Question:
if I'll click to and will added to my view. At start I have only 1 begin and end date. dates are added using this:
'''
$(document).ready(function () {
var str = '<div class="form-group">' +
'@Html.LabelFor(model => model.begin_date, new { @class = "control-label col-md-2" })' +
'<div class="col-md-10">' +
' @Html.TextBoxFor(model => model.begin_date, new { @Value = ViewBag.startDate, id = "begin_date" })' +
' @Html.ValidationMessageFor(model => model.begin_date)' +
'</div>' +
' </div>' +
' <div class="form-group">' +
' @Html.LabelFor(model => model.end_date, new { @class = "control-label col-md-2" })' +
' <div class="col-md-10">' +
' @Html.TextBoxFor(model => model.end_date, new { id = "end_date", @Value = ViewBag.endDate })' +
' @Html.ValidationMessageFor(model => model.end_date)' +
' </div>' +
' </div>';
$("#addItem").click(function () {
$.ajax({
url: this.href,
cache: false,
success: function (html) { $("#editorRows").append(str); }
});
return false;
});
});
'''
in my controller I have parameters on post 'DateTime begin_date, DateTime end_date' and they're receiving only values of first and . How can i receive value of first and added ?
my view: <URL>
post controller:
'''
[HttpPost]
public ActionResult Create(int merchantId, string name, DateTime begin_date, DateTime end_date)
{
ViewBag.startDate = DateTime.Now.AddDays(1).ToShortDateString();
ViewBag.endDate = DateTime.Now.AddMonths(1).ToShortDateString();
TmpUniPaySchedulesRowArray nameValuePairArray = new TmpUniPaySchedulesRowArray();
nameValuePairArray.TmpUniPaySchedulesRowArrayObj = new TmpUniPaySchedulesRow[1];
TmpUniPaySchedulesRow row = new TmpUniPaySchedulesRow();
row.Id = 0;
row.BeginDate = begin_date;
row.EndDate = end_date;
row.AmountPercentage = 100;
nameValuePairArray.TmpUniPaySchedulesRowArrayObj[0] = row;
Oracle.DataAccess.Client.OracleCommand oracleCommand = new Oracle.DataAccess.Client.OracleCommand(); //gasasworebelia!!!!!
oracleCommand.Connection = new Oracle.DataAccess.Client.OracleConnection(System.Configuration.ConfigurationManager.ConnectionStrings["OracleBillUser"].ConnectionString);
oracleCommand.CommandType = System.Data.CommandType.StoredProcedure;
oracleCommand.CommandText = "tmp_uni.pay_schedules_group_add";
oracleCommand.Parameters.Add(new Oracle.DataAccess.Client.OracleParameter("ai_merchant_id", Oracle.DataAccess.Client.OracleDbType.Int32, merchantId, System.Data.ParameterDirection.Input));
oracleCommand.Parameters.Add(new Oracle.DataAccess.Client.OracleParameter("ai_name", Oracle.DataAccess.Client.OracleDbType.Varchar2, name, System.Data.ParameterDirection.Input));
oracleCommand.Parameters.Add(new Oracle.DataAccess.Client.OracleParameter("ai_begin_date", Oracle.DataAccess.Client.OracleDbType.Date, begin_date, System.Data.ParameterDirection.Input));
oracleCommand.Parameters.Add(new Oracle.DataAccess.Client.OracleParameter("ai_end_date", Oracle.DataAccess.Client.OracleDbType.Date, end_date, System.Data.ParameterDirection.Input));
Oracle.DataAccess.Client.OracleParameter paramPayerInputData = new Oracle.DataAccess.Client.OracleParameter("ai_pay_schedules_values", Oracle.DataAccess.Client.OracleDbType.Array, nameValuePairArray, System.Data.ParameterDirection.Input);
paramPayerInputData.UdtTypeName = "TMP_UNI_PAY_SCHEDULES_TYPE"; //case sensitive!!!
oracleCommand.Parameters.Add(paramPayerInputData);
oracleCommand.Parameters.Add(new Oracle.DataAccess.Client.OracleParameter("ao_error_code", Oracle.DataAccess.Client.OracleDbType.Int32, System.Data.ParameterDirection.Output));
if (oracleCommand.Connection.State == System.Data.ConnectionState.Closed)
oracleCommand.Connection.Open();
try
{
oracleCommand.ExecuteNonQuery();
int returnErrorCode = int.Parse(oracleCommand.Parameters["ao_error_code"].Value.ToString());
}
catch (OracleException ex)
{
Console.WriteLine(ex.ToString());
}
return RedirectToAction("Index");
}
'''
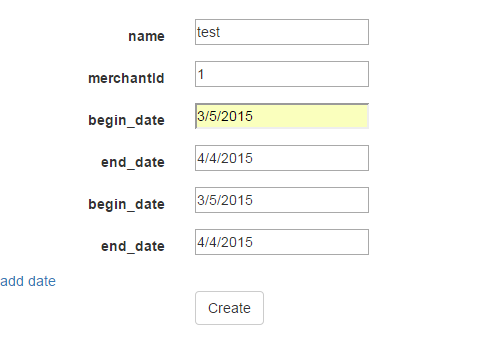
Answer: The model binding uses name of your inputs; Since you're duplicating the control names, try changing your method to accept a collection of date time objects:
'''
public ActionResult Create(int merchantId, string name, IEnumerable<DateTime> begin_date, IEnumerable<DateTime> end_date)
'''
You will of course have to traverse this to get the first / last item yourself.
'''
var firstBeginDate = begin_date.First();
var lastEndDate = end_date.Last();
'''